Field crop: tomato
Growth stage: 2
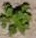
Species: solanum